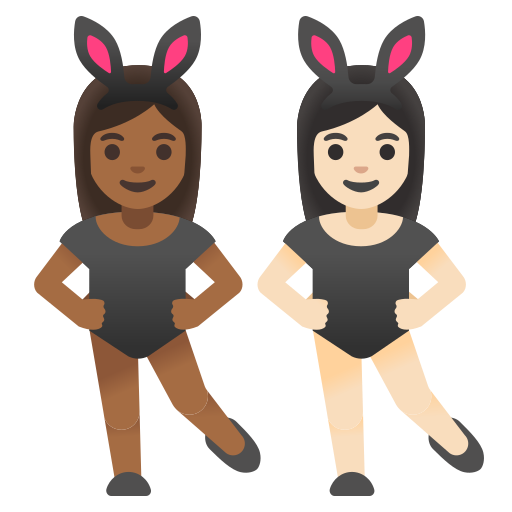
Emoji: 👩🏾‍🐰‍👩🏻